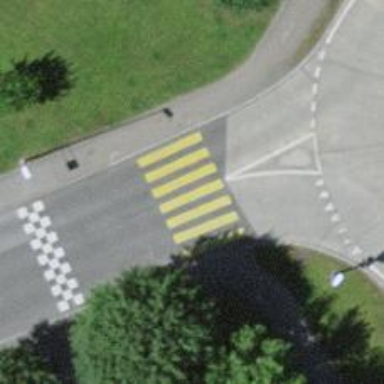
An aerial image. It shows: Pedestrian crossing with zebra markings on footway.